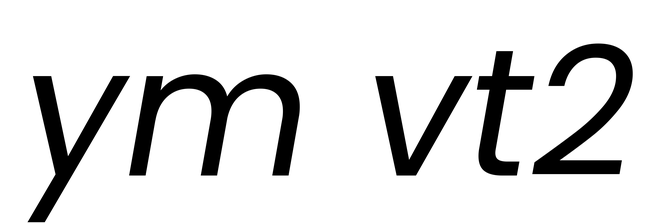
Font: Poppins-Italic